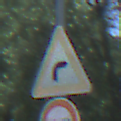
Verkehrszeichen: KurveRechts
Zusatzzeichen unten: Ueberholverbot
Umgebung: Outdoor, Nature
Tageszeit: Midday
Wetter: Clear
Licht: Natural
Jahreszeit: Summer
Kontrast: HighContrast